Here is the envelope spectrum of one vibration snapshot from a rolling-element bearing, with each characteristic fault-frequency family marked on the frequency axis. Based on the visible evidence, which condition applies: normal, inner_race, outer_race, ball?
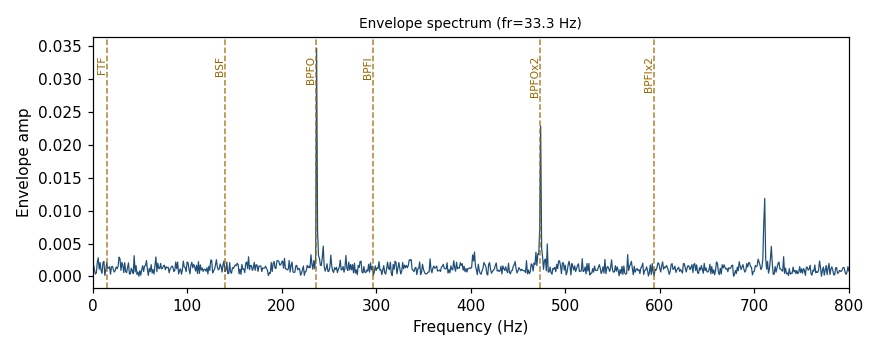
Answer: outer_race